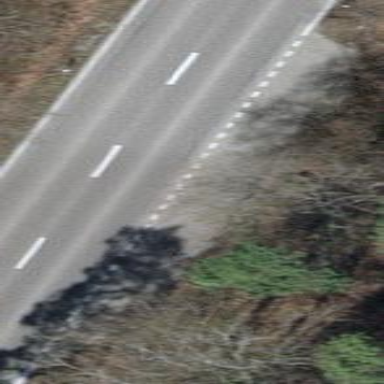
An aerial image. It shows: Asphalt parking lane.